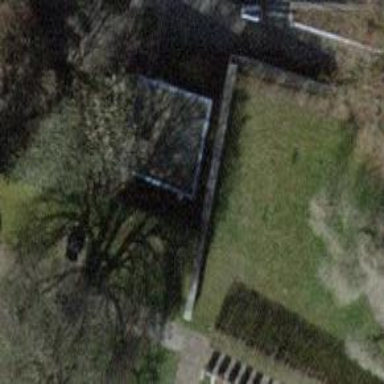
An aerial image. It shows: Retaining wall.